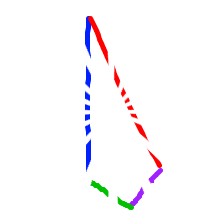
Shape: kite